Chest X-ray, AP view. Patient: 54 years old, sex F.
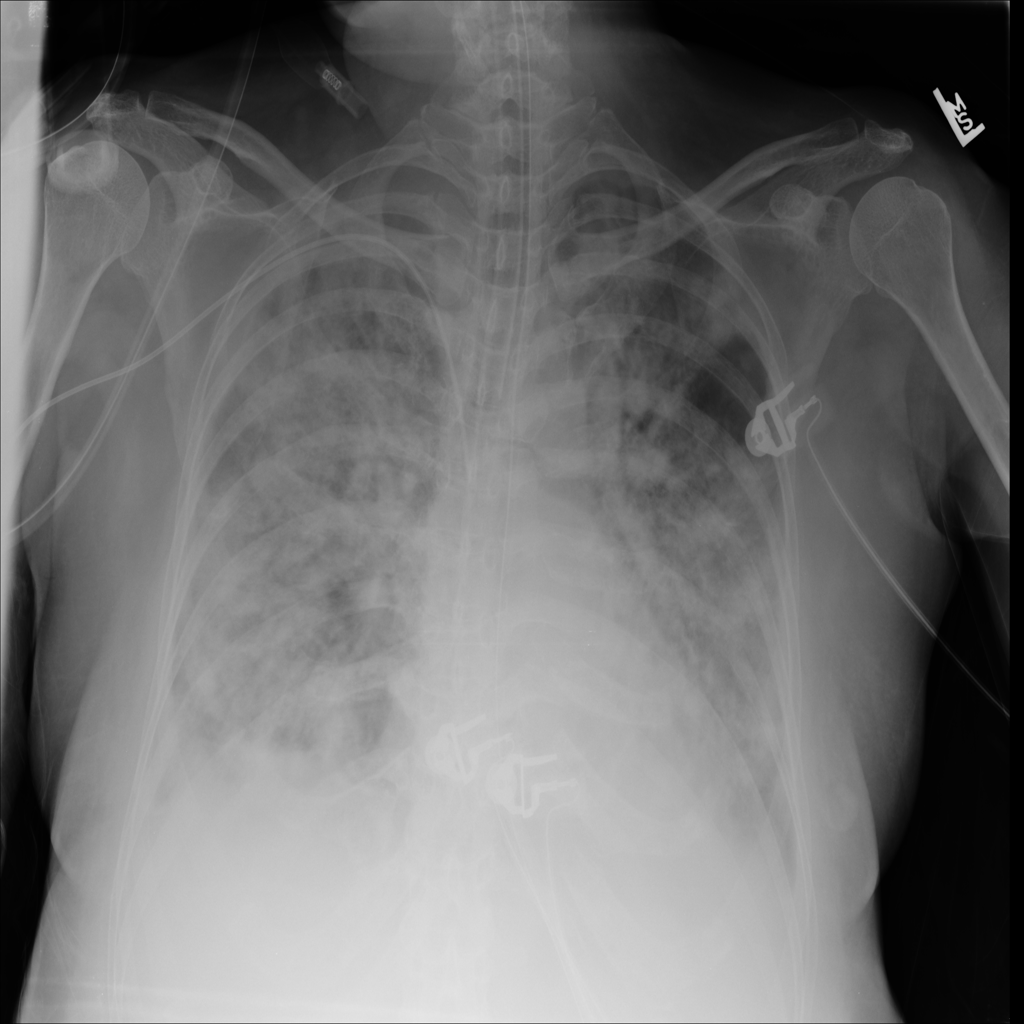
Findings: Edema, Pneumonia